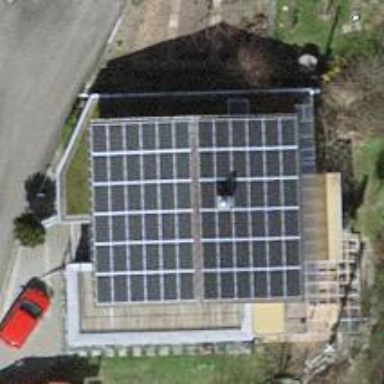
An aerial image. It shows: Solar power generator using photovoltaic panels.